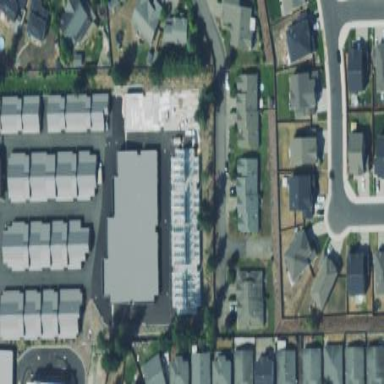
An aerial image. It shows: Garages as the designated land use.